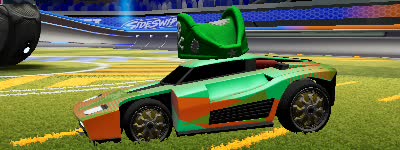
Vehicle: breakout